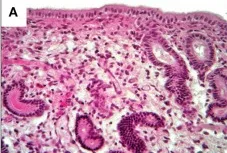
Histological results of pre-treatment biopsy. They show a category IIB endometritis. Lymphocytes, and ,plasma cells in the stratum compactum, and ,spongiosum.
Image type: pathology (h&e)